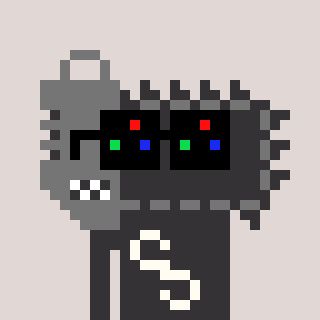
a pixel art character with square black sunglasses, a chainsaw-shaped head and a grayscale-colored body on a warm background